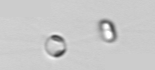
Label: Thalassiosira